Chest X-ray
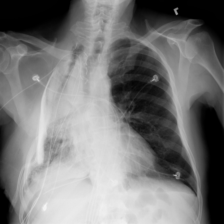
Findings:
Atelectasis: negative
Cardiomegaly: negative
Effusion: negative
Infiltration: negative
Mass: negative
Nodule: negative
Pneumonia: negative
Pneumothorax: negative
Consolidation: negative
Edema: negative
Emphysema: negative
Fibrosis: negative
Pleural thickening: negative
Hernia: negative